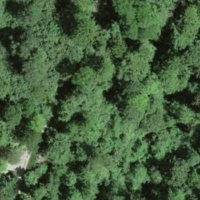
EUNIS habitat code: 41
Species observed at this site:
Tussilago farfara